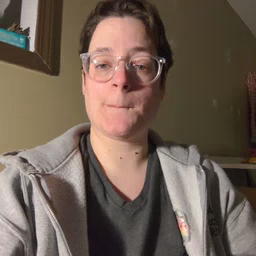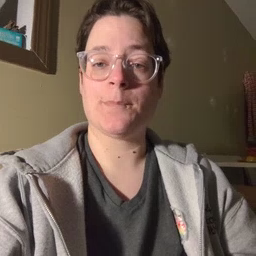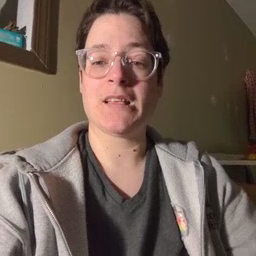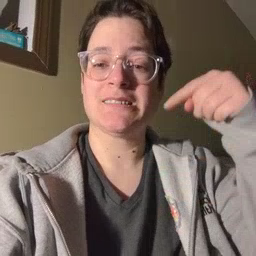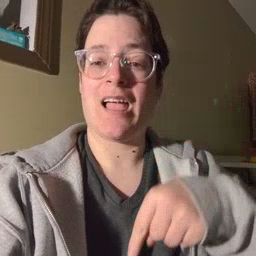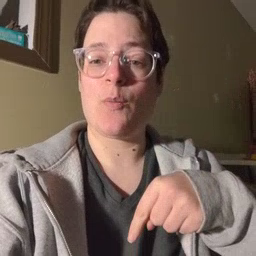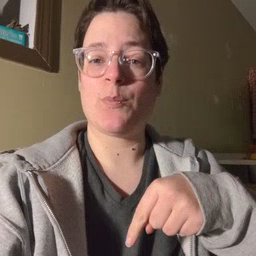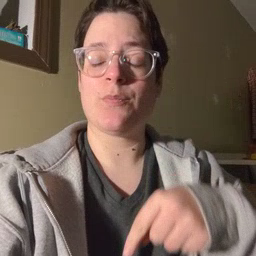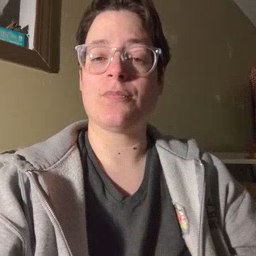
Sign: down